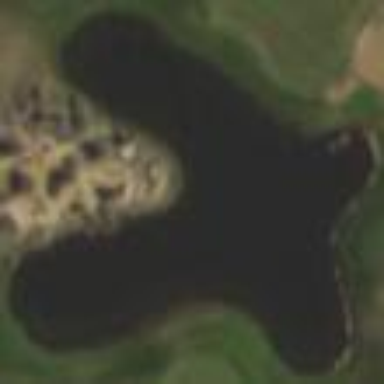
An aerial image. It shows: Water hazard in golf course. The hazard is natural water feature.